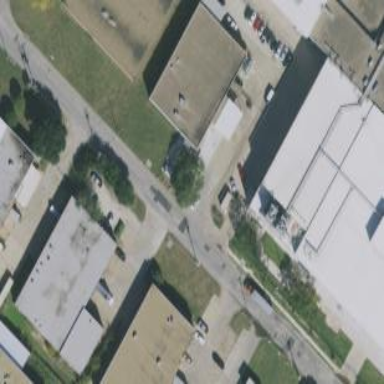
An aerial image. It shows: Warehouse.